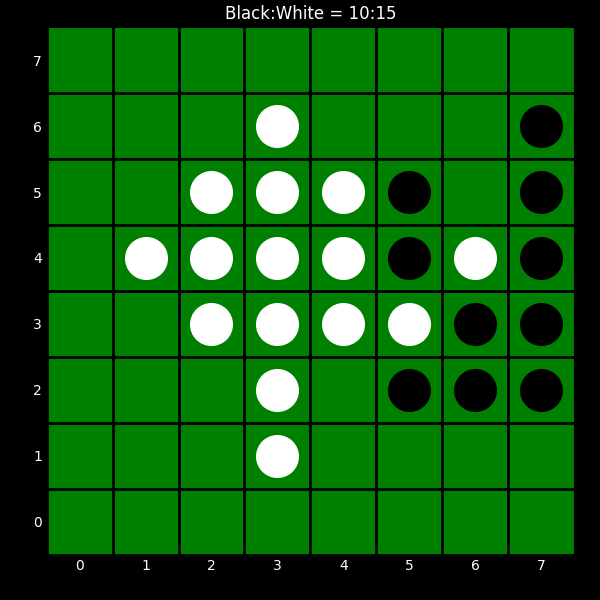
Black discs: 10
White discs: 15